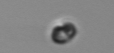
Label: Heterocapsa_rotundata